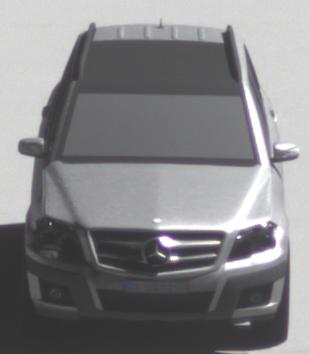
Make: Mercedes-Benz
Model: GLK 280
Detailed model: GLK-Class (204)
Model produced from: 2008/10
Model produced until: 2009/04
Doors: 5
Color: white
Road condition: dry road
Daytime: midday
Contrast: high contrast